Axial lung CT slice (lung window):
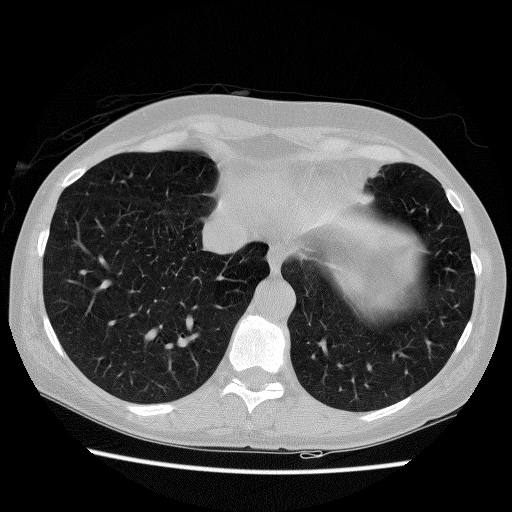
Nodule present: no